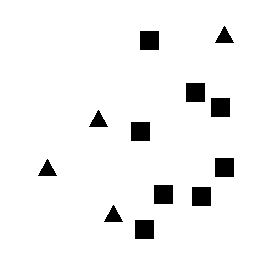
Squares: 8
Triangles: 4
Stars: 0
Total shapes: 12